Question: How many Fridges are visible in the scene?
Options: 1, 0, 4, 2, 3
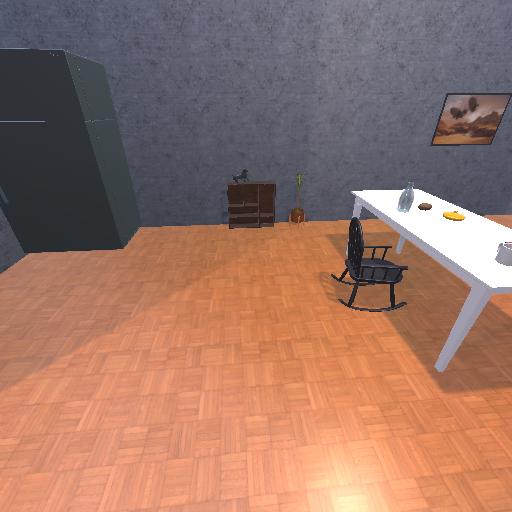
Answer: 1